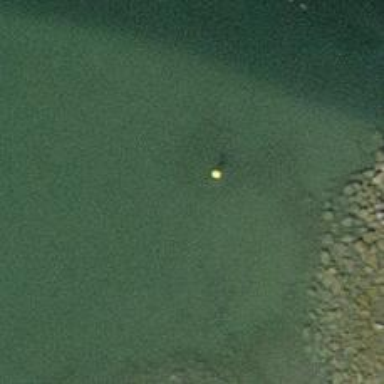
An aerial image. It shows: Buoy that is man-made.